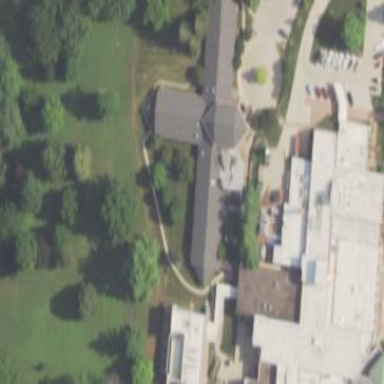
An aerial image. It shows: Building that serves as nursing home.